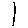
Label: line